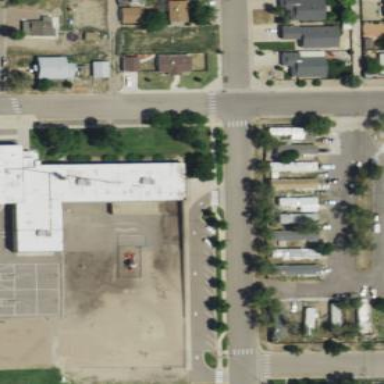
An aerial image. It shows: School building.